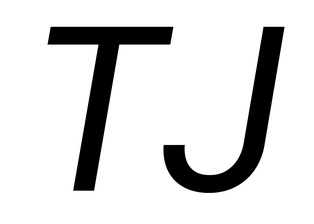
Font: Roboto-Italic_Italic